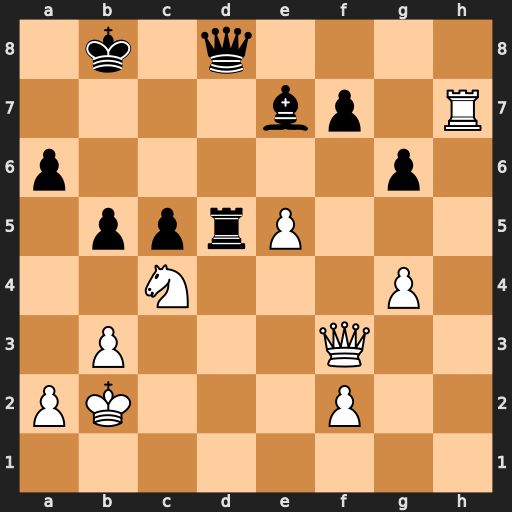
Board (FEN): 1k1q4/4bp1R/p5p1/1pprP3/2N3P1/1P3Q2/PK3P2/8
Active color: w
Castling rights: -
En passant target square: -
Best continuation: Nd6 Rd2+ Kc1 Bxd6 Kxd2